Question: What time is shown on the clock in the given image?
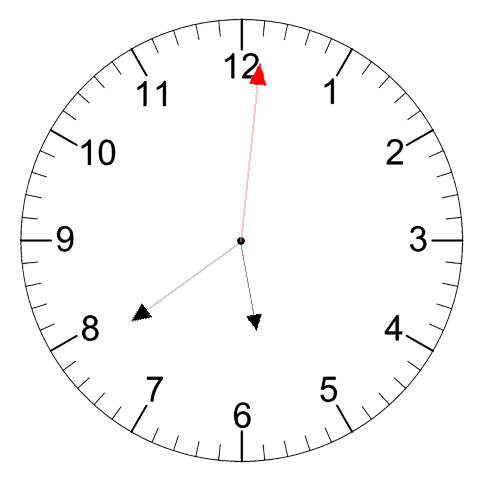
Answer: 05:39:01